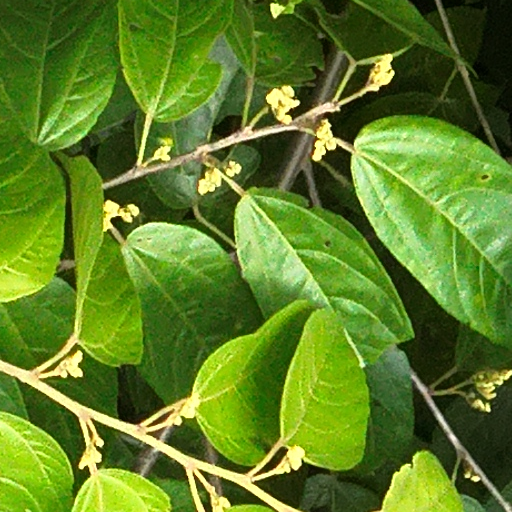
Species: Guazuma ulmifolia
GBIF accepted scientific name: Guazuma ulmifolia
Crown area (m\u00b2): 372.027